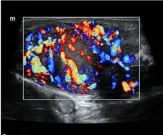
Scrotum ultrasound confirming a mass in the right tunica vaginalis cavity. With abundant blood flow signals.
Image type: radiology (ultrasound)